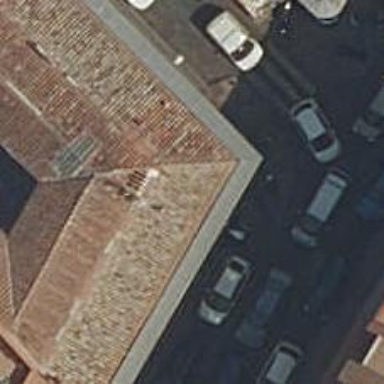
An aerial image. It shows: Restaurant.